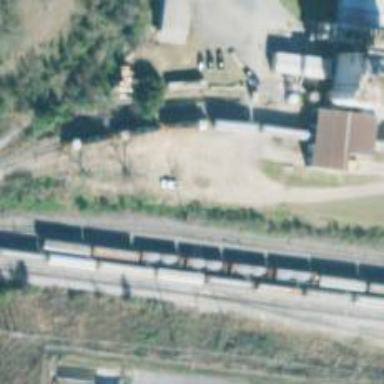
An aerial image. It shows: Railway siding for service.